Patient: sex F, age 44
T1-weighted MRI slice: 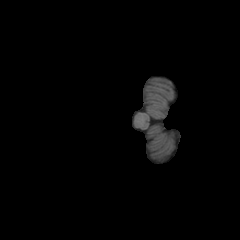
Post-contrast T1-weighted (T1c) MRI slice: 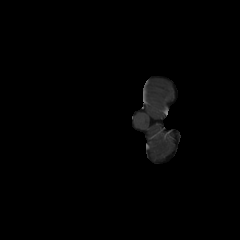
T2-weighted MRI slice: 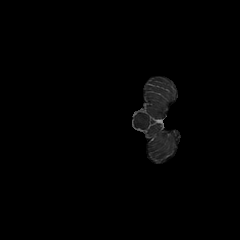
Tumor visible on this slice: no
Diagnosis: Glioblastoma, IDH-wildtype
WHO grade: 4